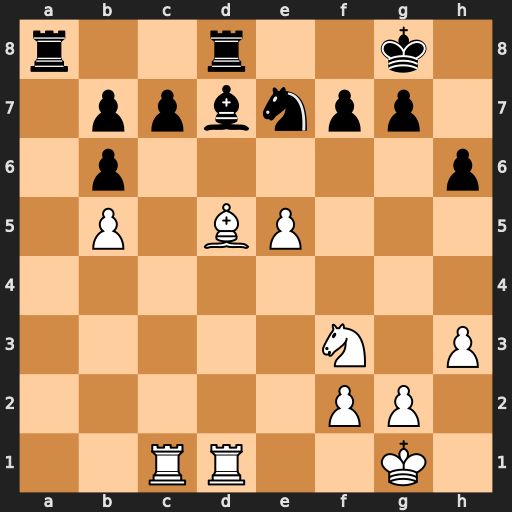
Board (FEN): r2r2k1/1ppbnpp1/1p5p/1P1BP3/8/5N1P/5PP1/2RR2K1
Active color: w
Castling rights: -
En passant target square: -
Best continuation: Bxb7 Bxb5 Bxa8